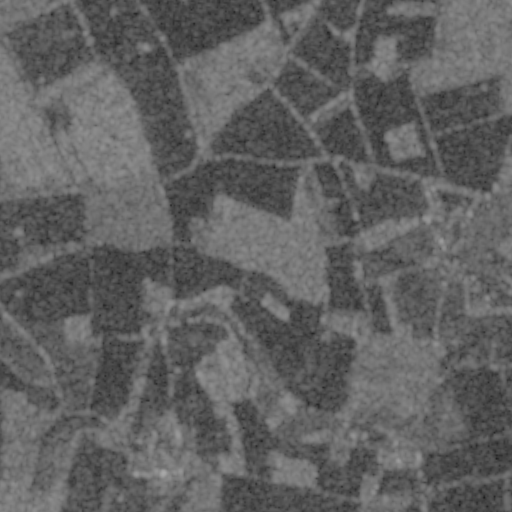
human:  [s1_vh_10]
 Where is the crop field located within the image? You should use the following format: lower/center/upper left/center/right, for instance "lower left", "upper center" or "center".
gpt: The crop field is located in the lower right of the image.
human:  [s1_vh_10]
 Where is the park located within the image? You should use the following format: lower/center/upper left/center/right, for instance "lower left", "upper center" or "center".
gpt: The park is located in the lower center of the image.
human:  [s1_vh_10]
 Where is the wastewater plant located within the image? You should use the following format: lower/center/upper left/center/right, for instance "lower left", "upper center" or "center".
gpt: The wastewater plant is located in the lower right of the image.
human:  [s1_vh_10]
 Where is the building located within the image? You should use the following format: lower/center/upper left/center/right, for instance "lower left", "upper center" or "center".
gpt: There is no building in the image.

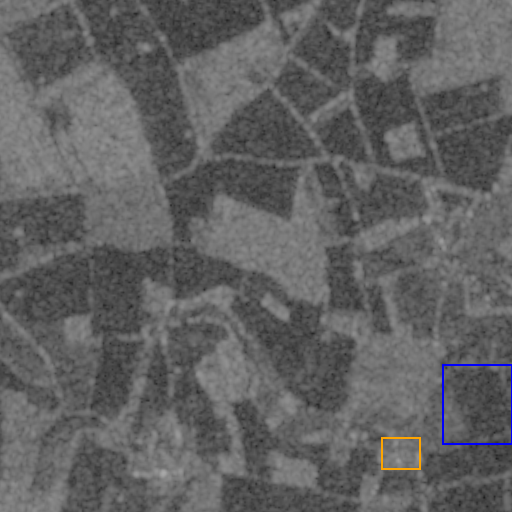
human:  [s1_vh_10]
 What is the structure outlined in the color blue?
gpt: The structure outlined in blue is a crop field.
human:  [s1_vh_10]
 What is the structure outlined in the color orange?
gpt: The structure outlined in orange is a wastewater plant.
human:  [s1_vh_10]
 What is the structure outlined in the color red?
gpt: There is no red outline.